Question: Find the horizontal coordinate of the first time the ball hits the ground. The result is rounded down to the nearest integer. Note that when a collision occurs, there is no horizontal energy loss, and the vertical speed is reduced to 0.9 times the original speed.
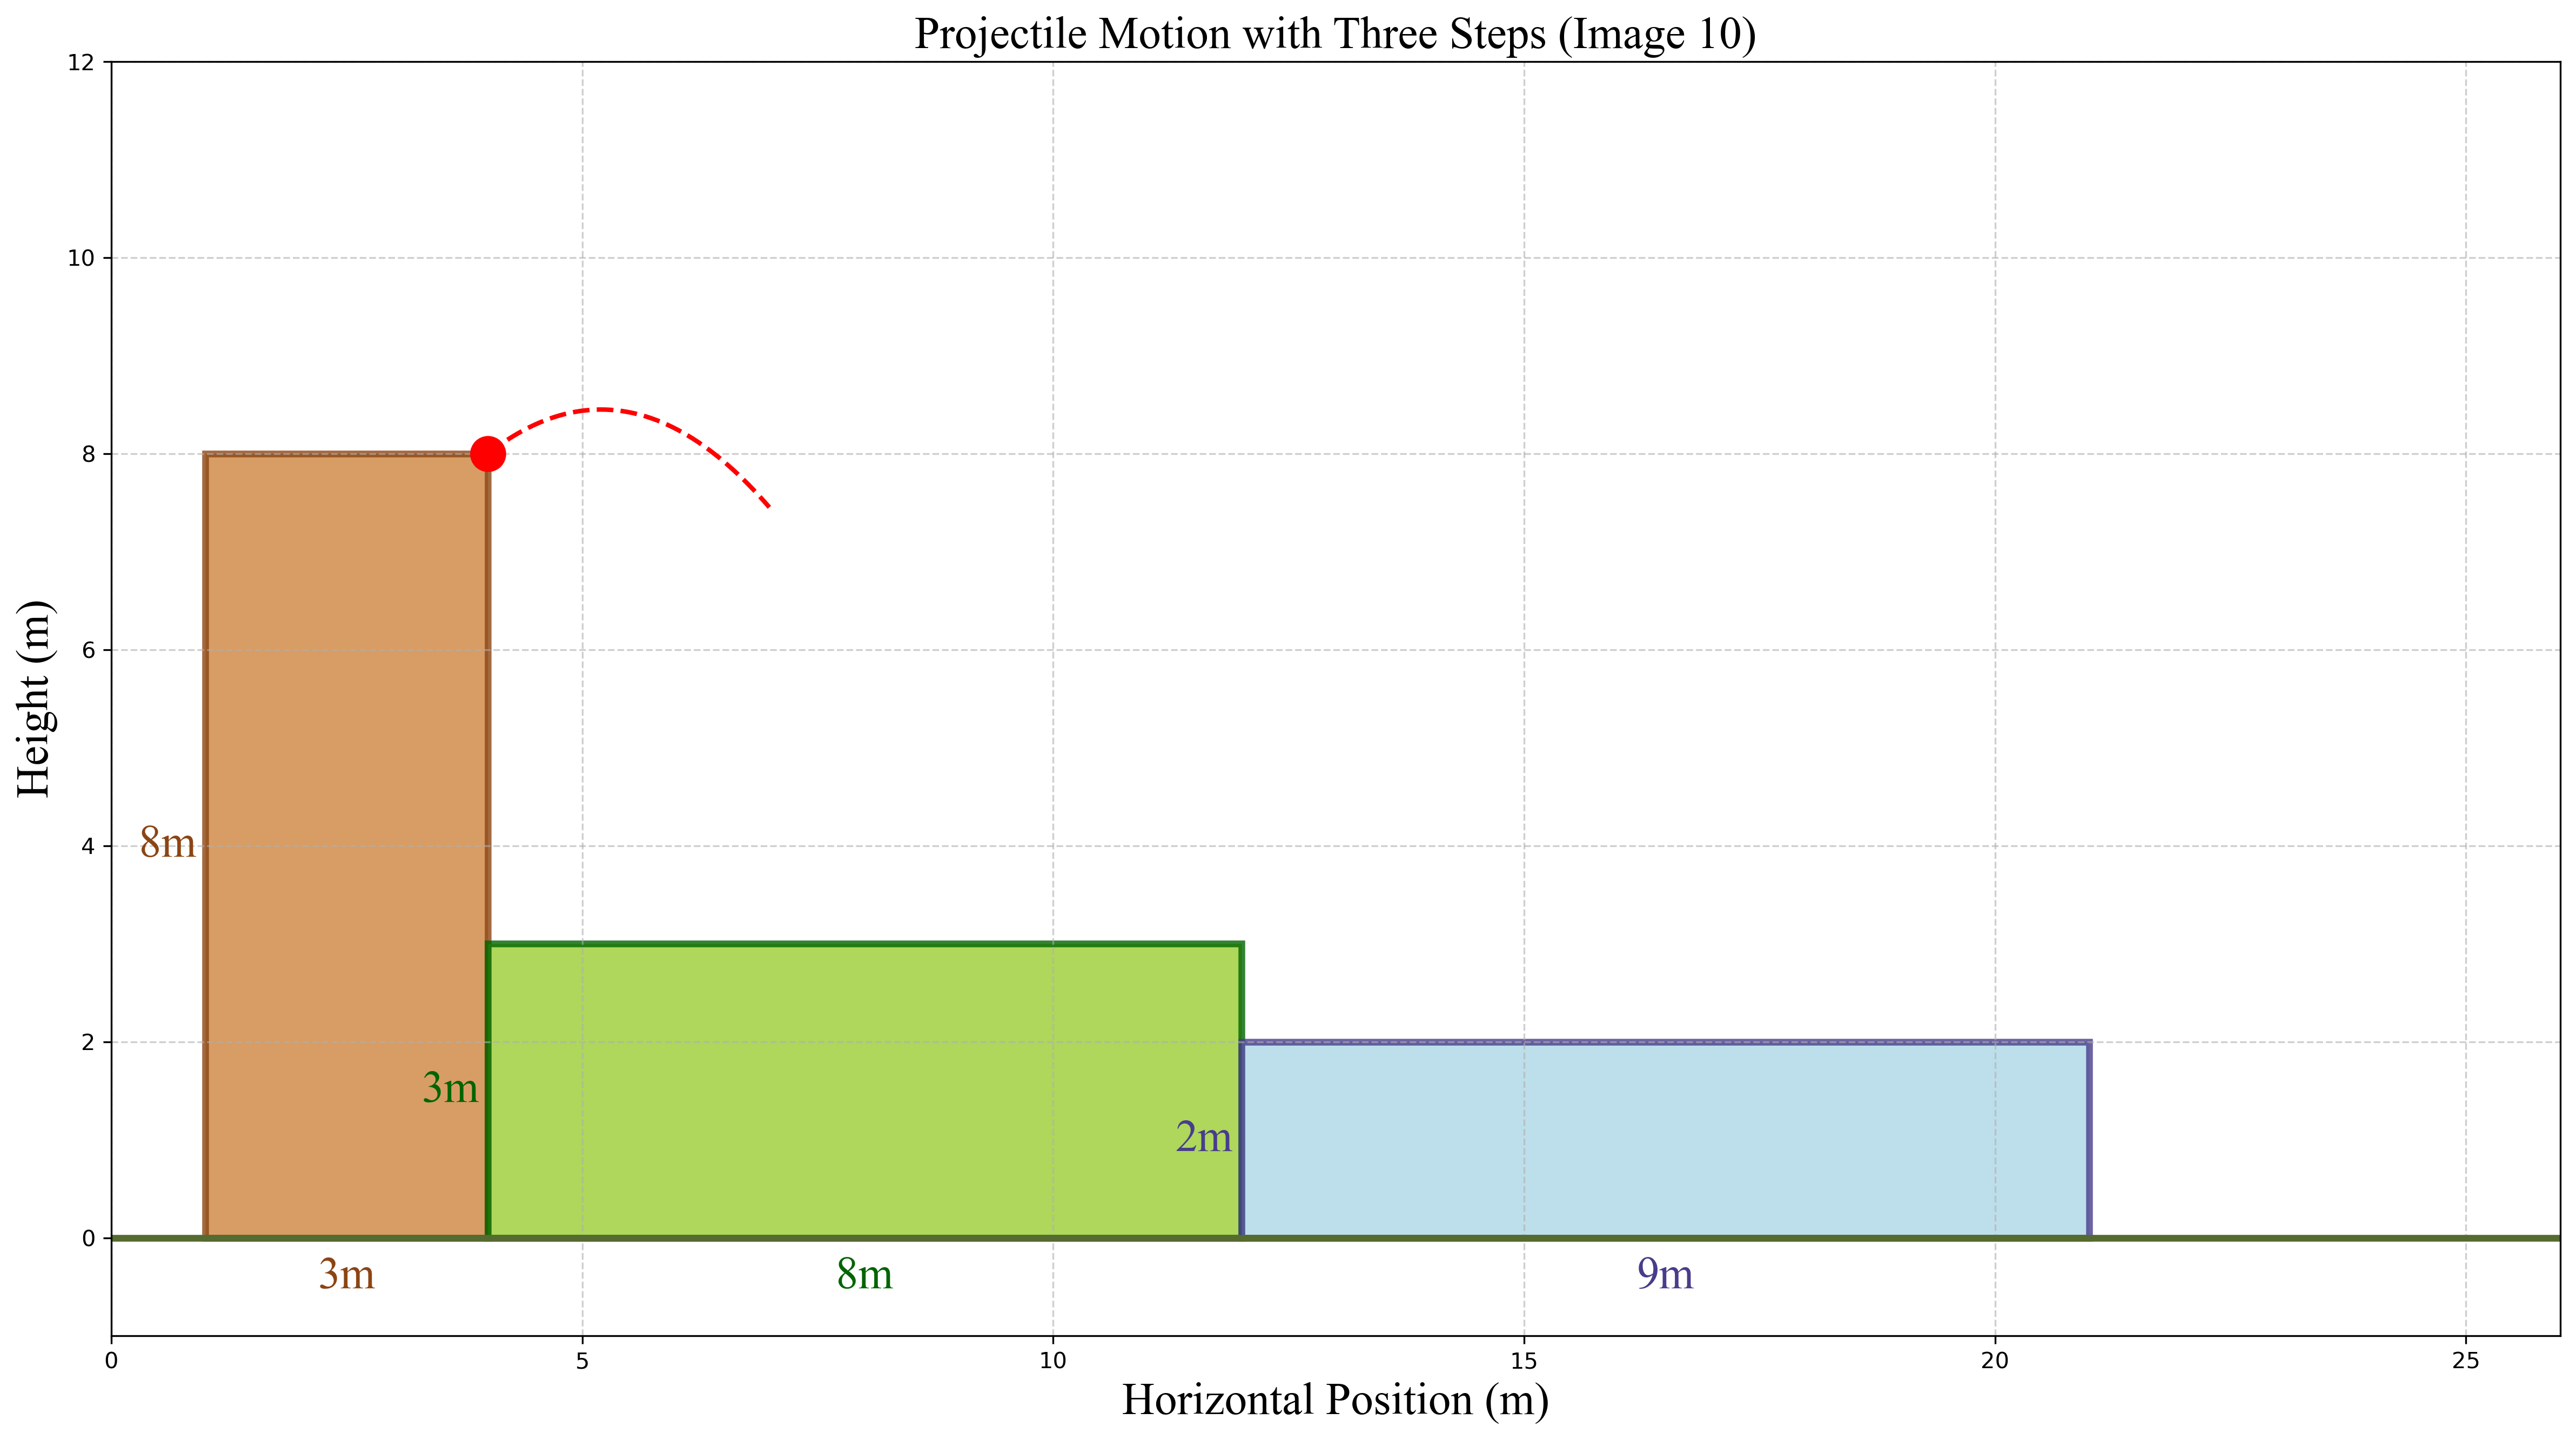
Answer: 25